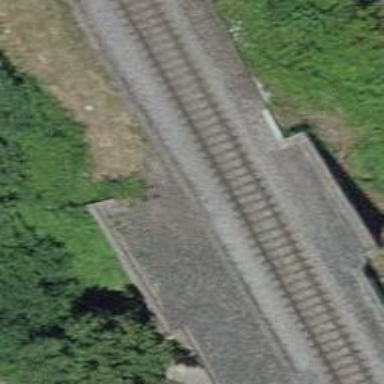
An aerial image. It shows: Railway track with contact line for electrification.